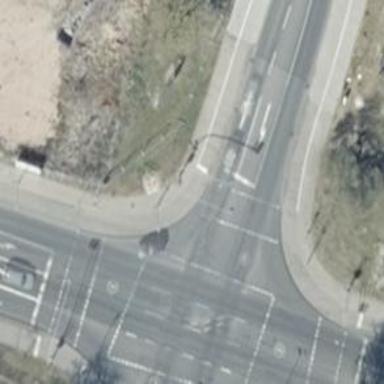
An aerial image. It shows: Traffic signals at road crossing.